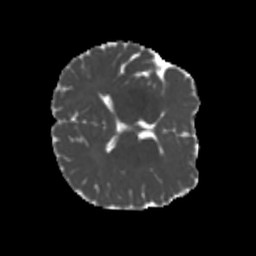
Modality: MD
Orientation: axial
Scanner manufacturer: siemens
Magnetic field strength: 3 T
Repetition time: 4 s
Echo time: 0.0594 s